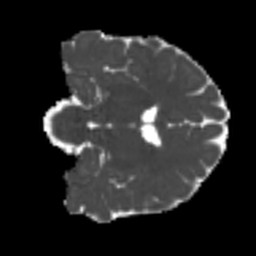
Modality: MD
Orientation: coronal
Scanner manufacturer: siemens
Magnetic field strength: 3 T
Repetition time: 4 s
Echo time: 0.0594 s